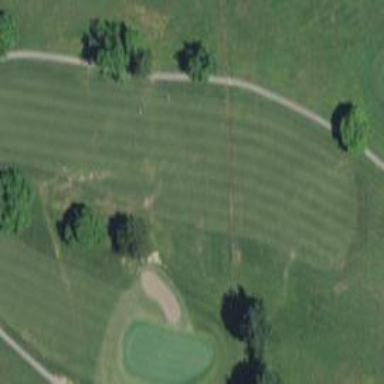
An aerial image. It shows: Golf fairway surrounded by grass.